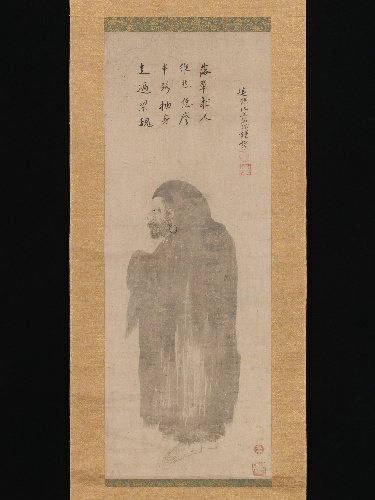
Title: 雲谷等顔筆　玉甫紹琮賛　達磨図|Bodhidharma
Artist: Unkoku Tōgan|Gyokuho Jōsō
Artist bio: Japanese, 1547–1618|Japanese, 1546–1613
Date: late 16th–early 17th century
Object type: Hanging scroll
Classification: Paintings
Medium: Hanging scroll; ink on paper
Culture: Japan
Period: Momoyama period (1573–1615)
Dimensions: Image: 35 1/4 × 13 1/8 in. (89.6 × 33.4 cm)
Overall with mounting: 70 7/8 × 18 9/16 in. (180 × 47.2 cm)
Overall with knobs: 70 7/8 × 20 9/16 in. (180 × 52.3 cm)
Department: Asian Art
Credit line: Mary Griggs Burke Collection, Gift of the Mary and Jackson Burke Foundation, 2015
Accession year: 2015
Repository: Metropolitan Museum of Art, New York, NY
Tags: Men|Monks